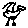
Label: bird